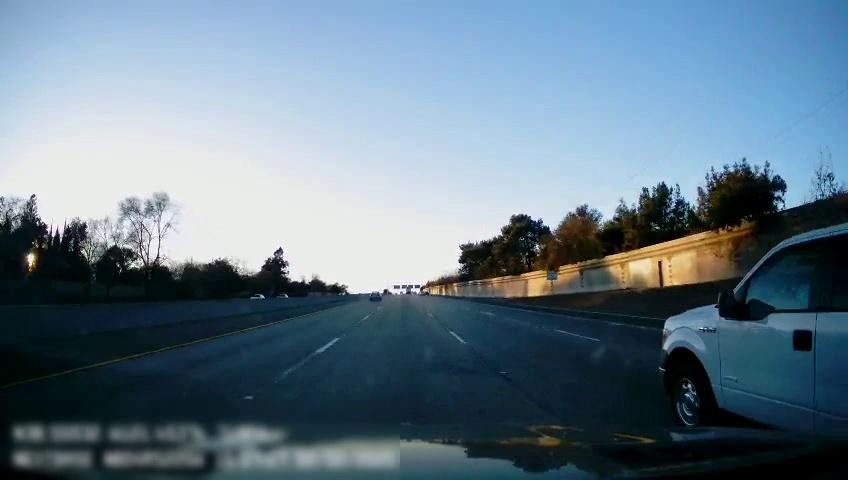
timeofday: Day
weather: Sunny
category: Drivable Space
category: Vehicles | Truck
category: Vehicles | Car
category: Vehicles | Car
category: Vehicles | Car
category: Lanes | Alternate Lane
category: Lanes | Current Lane
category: Lanes | Current Lane
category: Lanes | Alternate Lane
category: Lanes | Alternate Lane
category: Traffic | Signs